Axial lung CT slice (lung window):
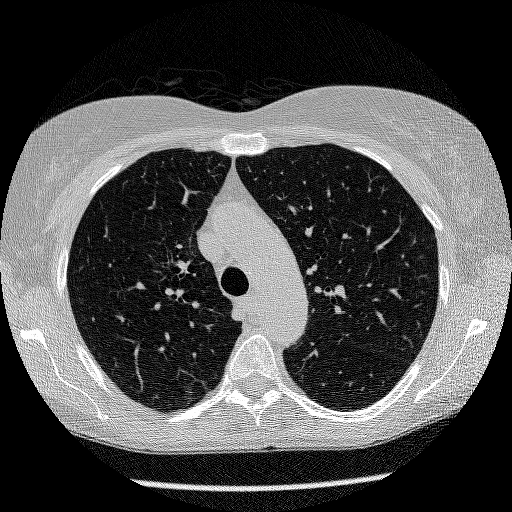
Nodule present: no